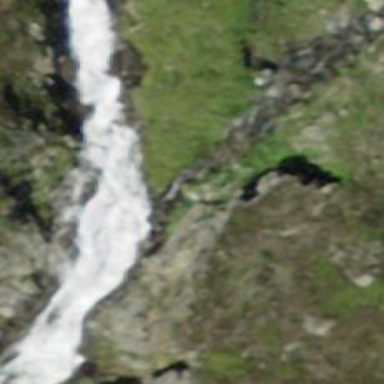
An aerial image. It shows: Beautiful waterfall.